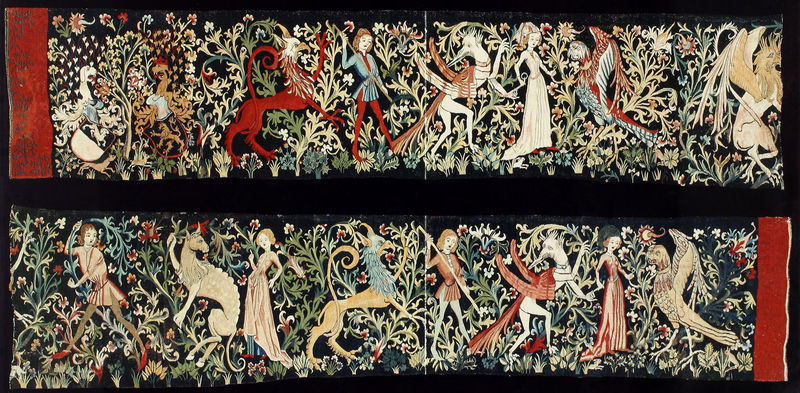
Titel: Fabeltier-Teppiche
Institution: Mainz, Dom- und Diözesanmuseum
Schlagwörter: kampf, mann, frauen, menschen, bunt, frau, männer, schwarz, rot, tiere, mode, muster, ornament, bild, zweige, stoff, garten, ranken, gobelin, wandteppich, floral, ornamente, stof, fräulein, ritter, wappen, löwen, mittelalter, fabelwesen, geier, greif, tapisserie, löwe, textil, burgfräulein, wandbehang, drachen, drache, burgund